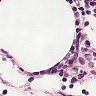
Metastatic tissue present: no